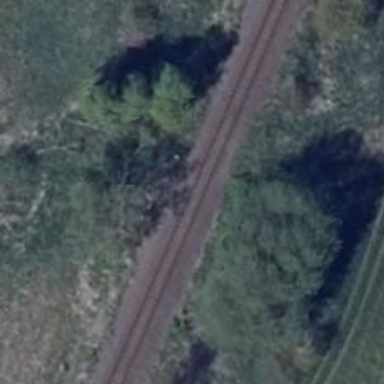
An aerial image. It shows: Railway milestone.